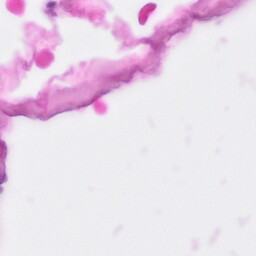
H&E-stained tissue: Pancreatic